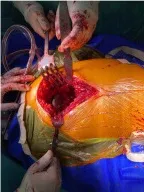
(G) An augmented module was placed at the external superior of the acetabulum.
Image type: medical_photograph (other_medical_photograph)